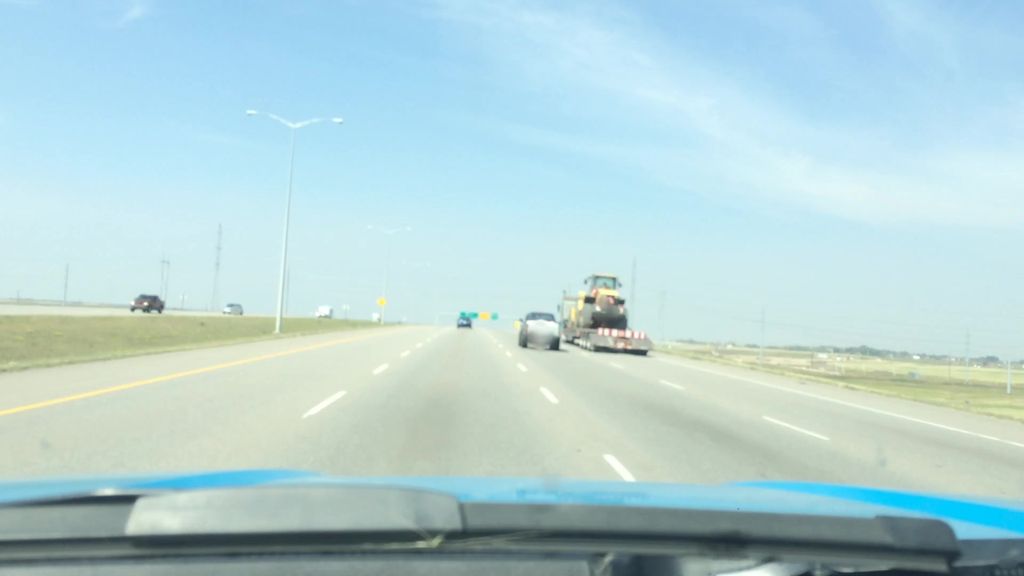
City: calgary